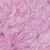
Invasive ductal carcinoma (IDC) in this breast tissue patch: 1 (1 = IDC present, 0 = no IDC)